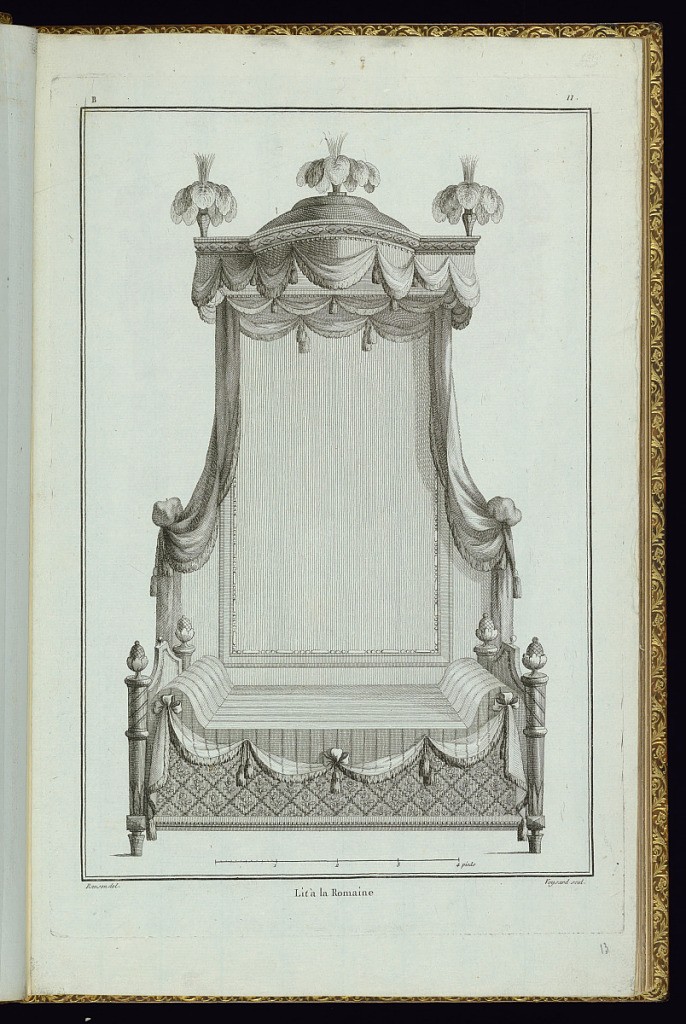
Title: Lit à la Romaine
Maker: Pierre Ranson, French, 1736–1786
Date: late 18th century
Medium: Etching and engraving on light blue laid paper
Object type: Print
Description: Design for a canopy bed with small crown (baldachin) mounted above a large panel or wall, along the side of the bed. The headboard and foot boards are the same height and decorated with acorn finials. The bed linen is striped and decorated along the skirt with a floral diaper pattern, with swags of hanging textiles. The bed curtains are drawn back, and the canopy is topped with three feather finials. The plate is titled, numbered, and signed. A scale below.